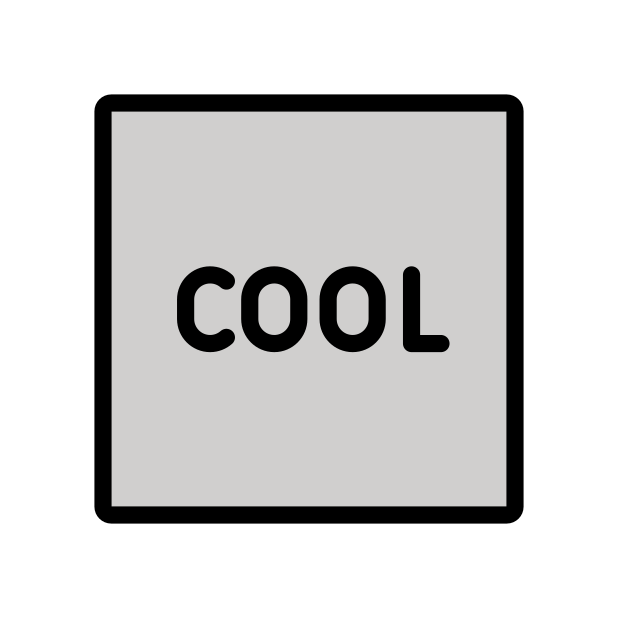
Emoji: 🆒
Name: squared cool
Unicode: 0x1f192